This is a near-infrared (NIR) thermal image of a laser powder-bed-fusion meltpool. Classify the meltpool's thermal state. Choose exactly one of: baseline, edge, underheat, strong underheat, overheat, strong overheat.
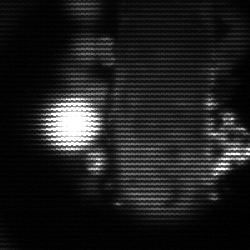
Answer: strong underheat